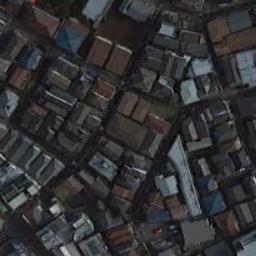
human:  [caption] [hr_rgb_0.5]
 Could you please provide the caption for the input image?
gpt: There is a winding road to the left of the residential area .

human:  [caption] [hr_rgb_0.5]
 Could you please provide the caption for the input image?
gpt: A dense residential area has lots of houses with different colors of roofs .

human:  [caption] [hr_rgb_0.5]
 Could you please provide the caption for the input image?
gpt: There are many roads and neatly arranged houses and trees in densely populated areas .

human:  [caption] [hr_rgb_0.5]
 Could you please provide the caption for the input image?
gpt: The dense residential is next to the road .

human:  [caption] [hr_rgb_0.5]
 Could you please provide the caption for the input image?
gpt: There are buildings of different colors on a dense residential area .